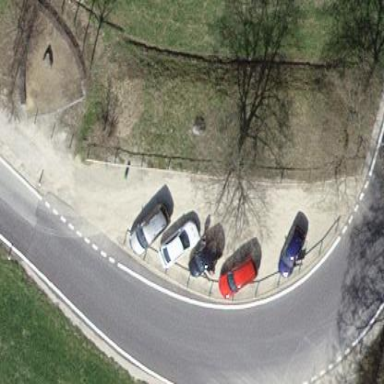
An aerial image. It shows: Parking area with unpaved surface.